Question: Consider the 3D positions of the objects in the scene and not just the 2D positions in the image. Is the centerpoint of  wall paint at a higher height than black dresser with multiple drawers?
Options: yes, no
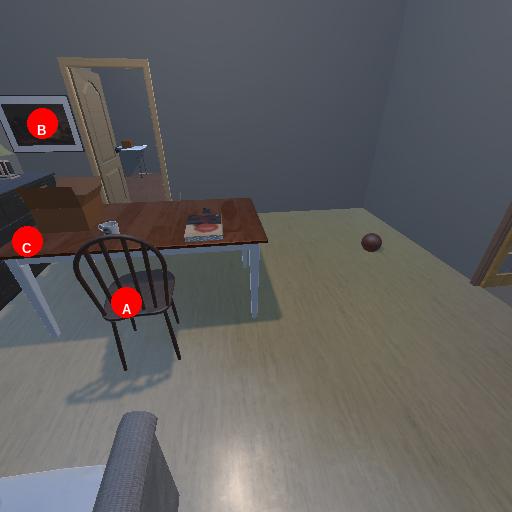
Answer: yes